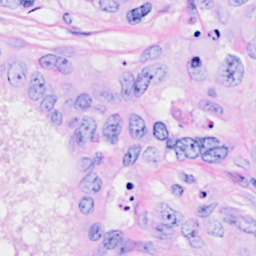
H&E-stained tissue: Breast